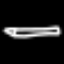
Label: pencil